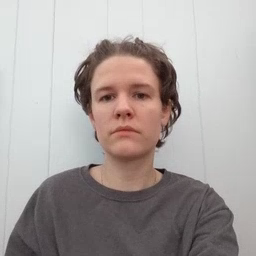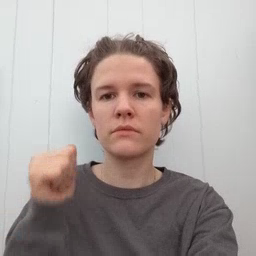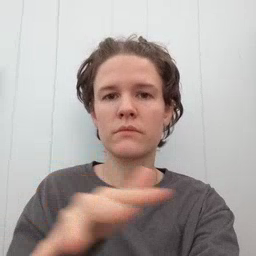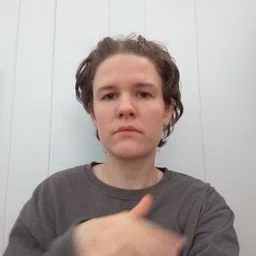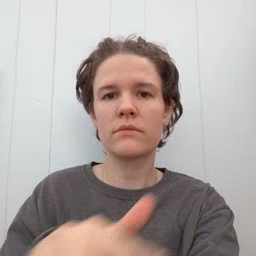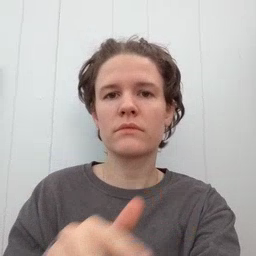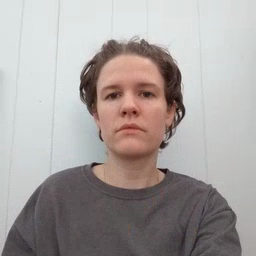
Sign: backyard